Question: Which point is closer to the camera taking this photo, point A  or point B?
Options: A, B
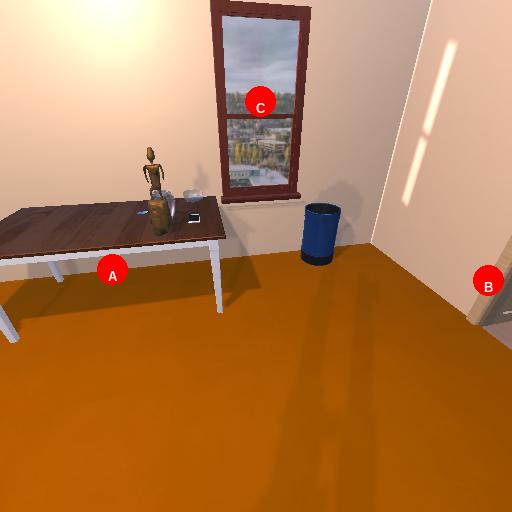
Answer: A